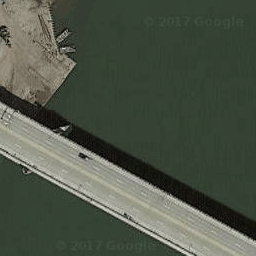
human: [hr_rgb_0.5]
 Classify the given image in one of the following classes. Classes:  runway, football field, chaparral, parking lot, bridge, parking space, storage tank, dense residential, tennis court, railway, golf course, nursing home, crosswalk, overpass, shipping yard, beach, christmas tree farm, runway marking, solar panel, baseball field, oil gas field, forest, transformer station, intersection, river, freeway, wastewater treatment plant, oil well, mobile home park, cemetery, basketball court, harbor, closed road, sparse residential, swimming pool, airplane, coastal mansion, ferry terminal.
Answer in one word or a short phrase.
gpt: bridge